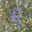
Label: 3